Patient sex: M
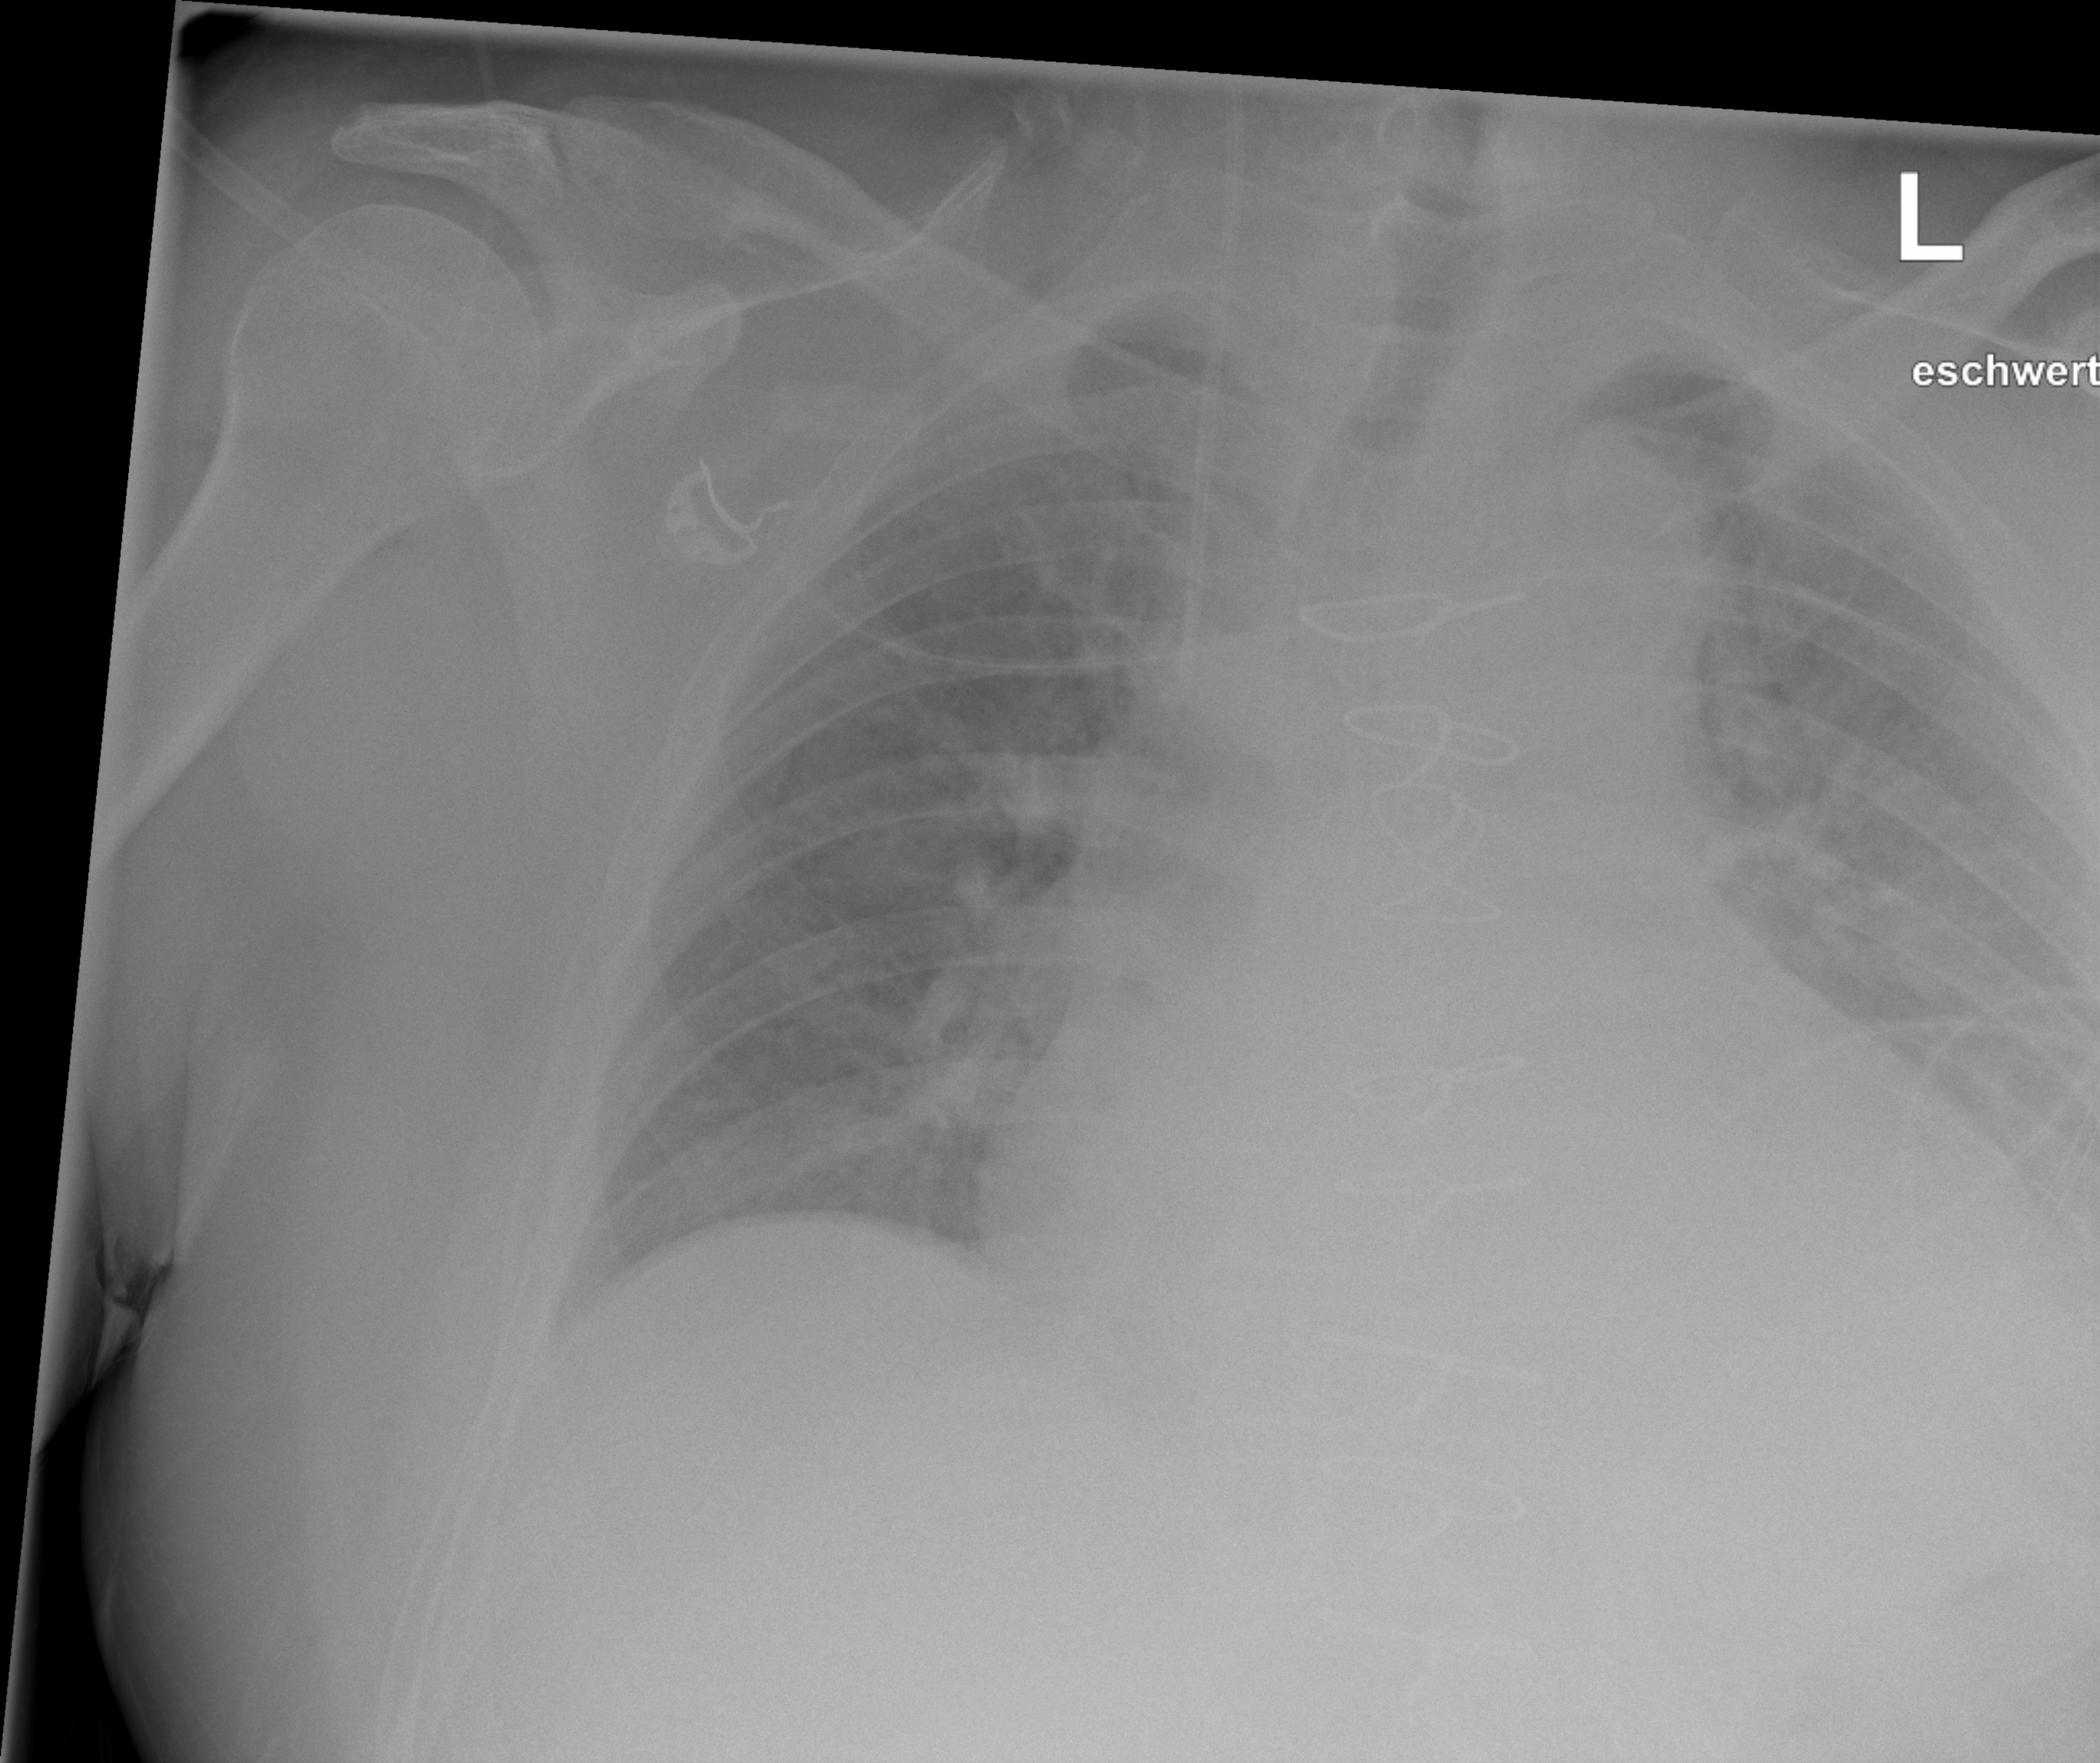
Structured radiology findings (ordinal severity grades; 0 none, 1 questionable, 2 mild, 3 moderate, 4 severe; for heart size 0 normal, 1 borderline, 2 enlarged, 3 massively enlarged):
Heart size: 2
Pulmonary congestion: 2
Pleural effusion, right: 0
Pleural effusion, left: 0
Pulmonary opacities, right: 0
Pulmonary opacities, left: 0
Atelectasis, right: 0
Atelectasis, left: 2